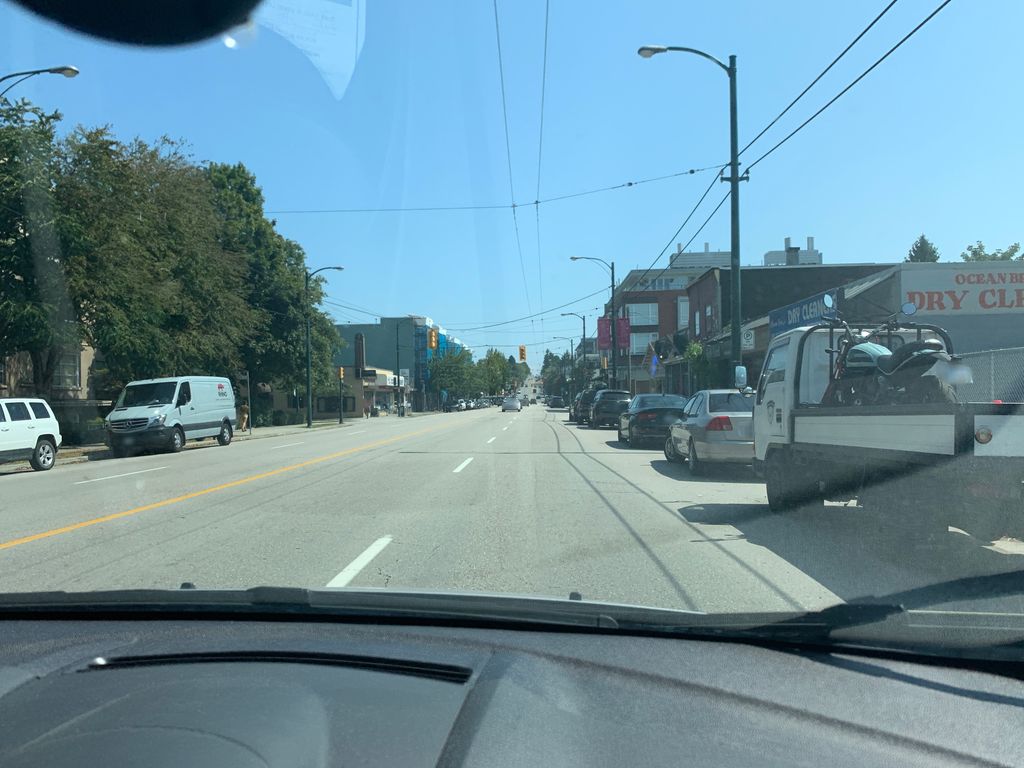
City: vancouver